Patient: sex M, age 57
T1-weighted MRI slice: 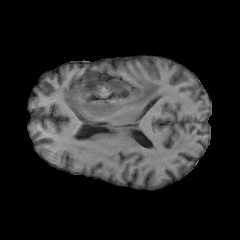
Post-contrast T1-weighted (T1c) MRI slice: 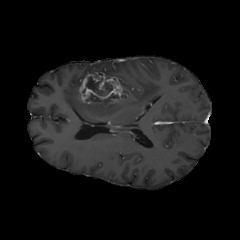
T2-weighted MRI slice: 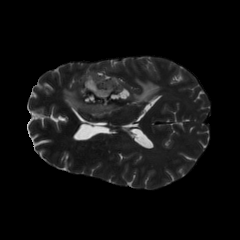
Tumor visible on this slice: yes
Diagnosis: Glioblastoma, IDH-wildtype
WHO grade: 4